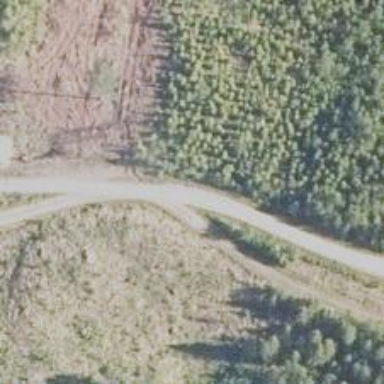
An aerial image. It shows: Unclassified road.